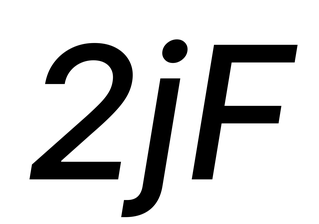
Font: Inter-Italic_Medium_Italic